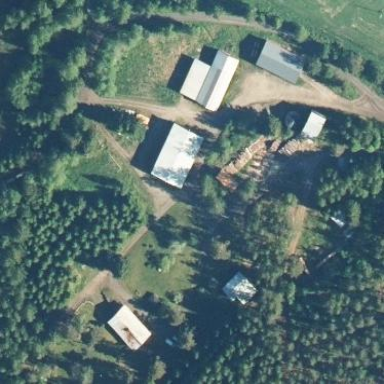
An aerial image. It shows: Farmyard area.